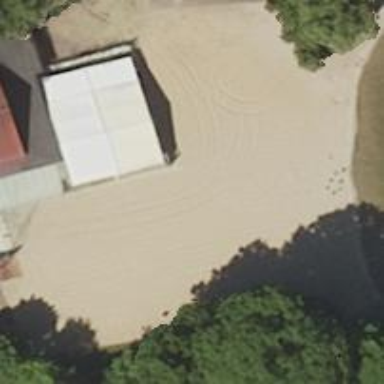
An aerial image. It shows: Sandy beach with natural surroundings.